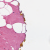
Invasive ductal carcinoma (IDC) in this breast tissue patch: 0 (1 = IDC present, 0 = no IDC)